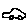
Label: car